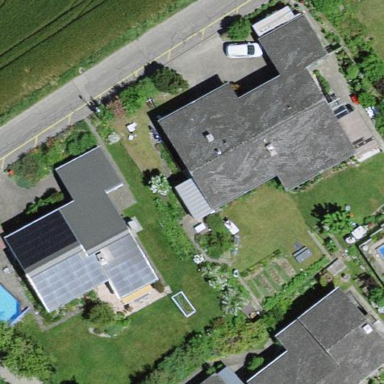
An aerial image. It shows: Residential building.